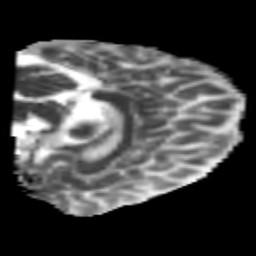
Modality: MD
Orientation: sagittal
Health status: healthy
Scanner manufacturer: philips
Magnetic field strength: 3 T
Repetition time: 6.964 s
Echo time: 0.092 s